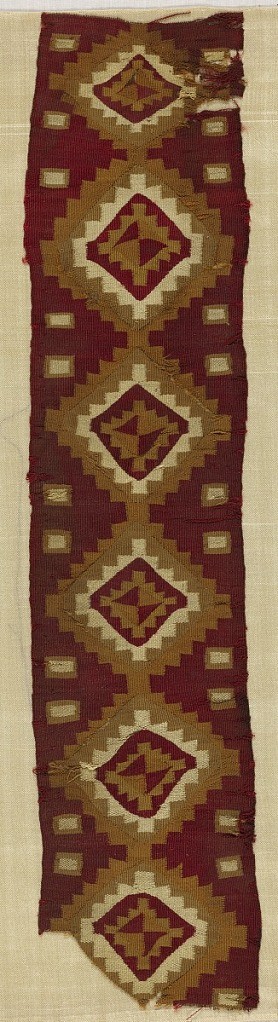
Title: Band
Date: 1400
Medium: cotton, wool Technique: dove-tailed tapestry (for all verticals) 1:1 general, 2:1, 2:2 some; slit tapestry (for all diagonals) generally with 2 shots non-horizontal weft between color areas; double-faced; sides both intact, end are cut
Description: Band with a design of continuous lozenges and small squares in tan and off-white on a red background.